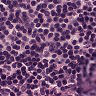
Metastatic tissue present: no